Interaction volume radius: 10 \u00c5
Interaction volume height: 10 \u00c5
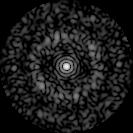
Disorder parameter: 0.837